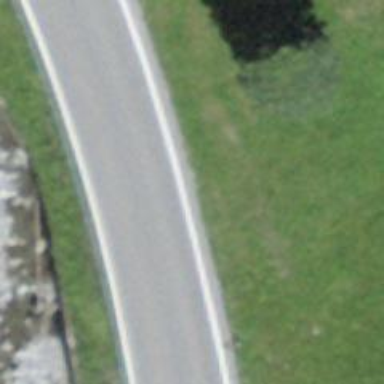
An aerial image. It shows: Tertiary road.